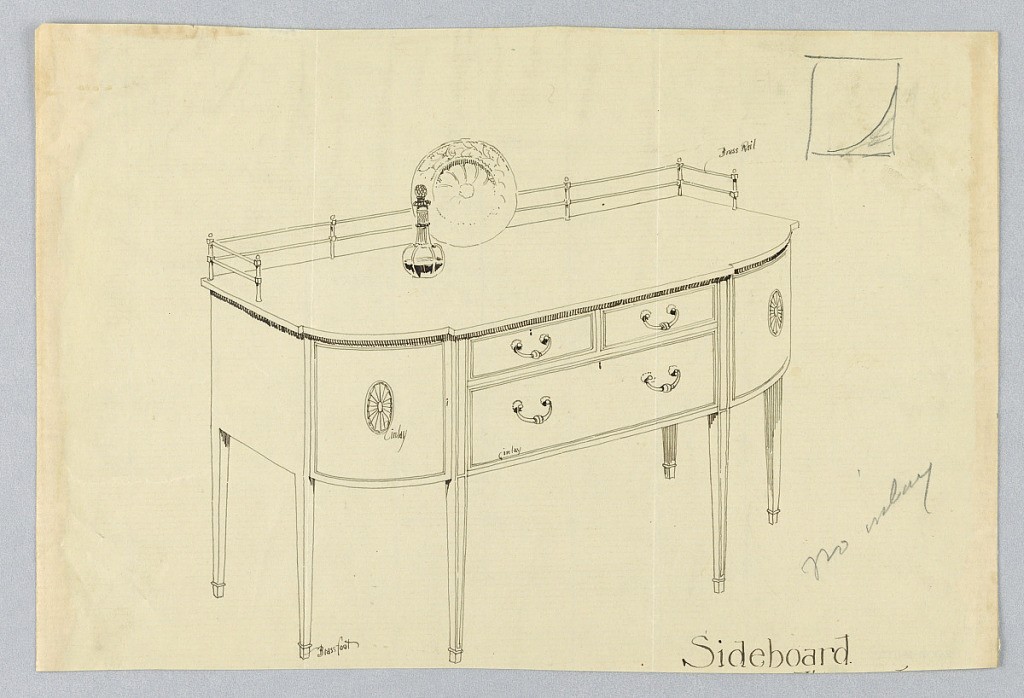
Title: Design for Sideboard with Brass Rail and Brass Feet
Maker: A.N. Davenport Co.
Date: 1900–05
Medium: Pen and black ink, some graphite, on thin cream paper
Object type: Drawing
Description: Rectangular sideboard with rounded corners and six straight tapered legs; flat front has three drawers: two smaller ones side-by-side over one larger one; side panels decorated in patera medallions; brass rail at back of top; sketch of wine decanter and dish atop sideboard; also slight sketch of rectangle upper right corner.